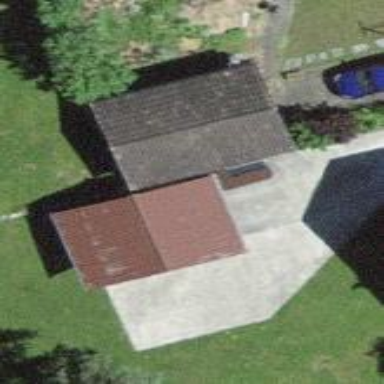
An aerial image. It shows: Garage.